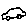
Label: car